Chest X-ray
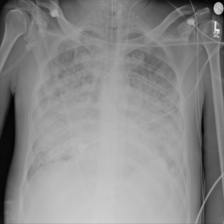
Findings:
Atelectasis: negative
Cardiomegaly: negative
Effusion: negative
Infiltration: positive
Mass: negative
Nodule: negative
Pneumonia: negative
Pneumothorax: negative
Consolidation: negative
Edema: negative
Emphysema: negative
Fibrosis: negative
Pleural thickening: negative
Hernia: negative